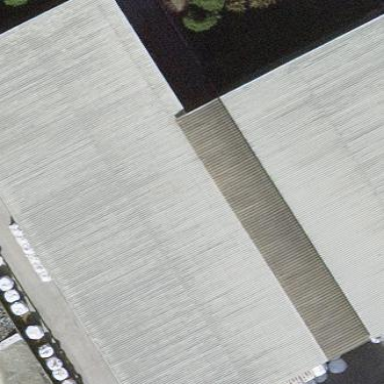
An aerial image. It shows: Industrial building.